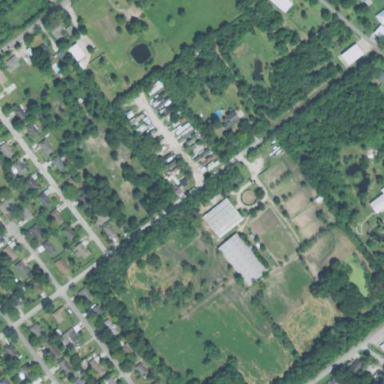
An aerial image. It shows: Residential area known as trailer park.